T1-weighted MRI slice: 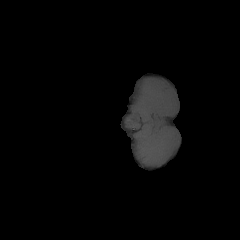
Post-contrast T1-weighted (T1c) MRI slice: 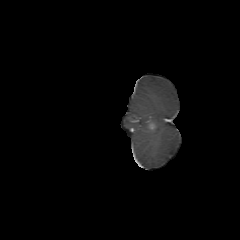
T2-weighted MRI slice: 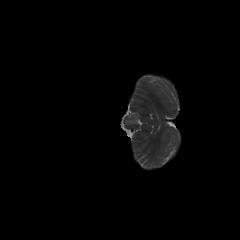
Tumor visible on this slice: yes